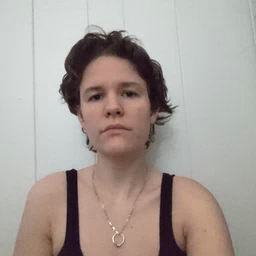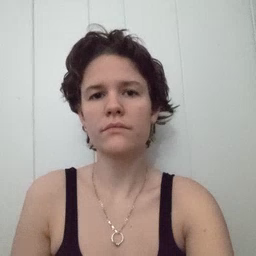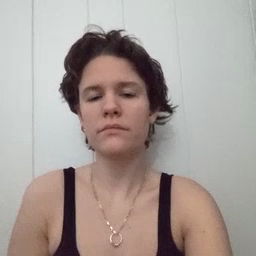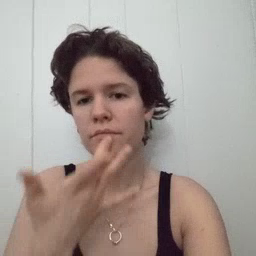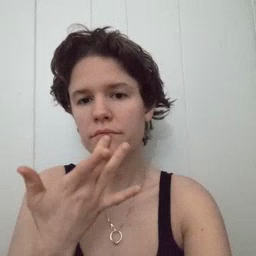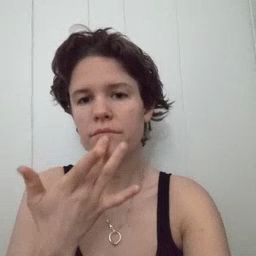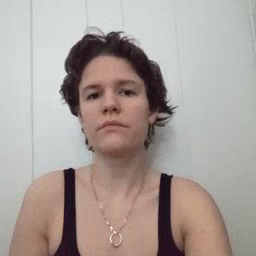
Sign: taste